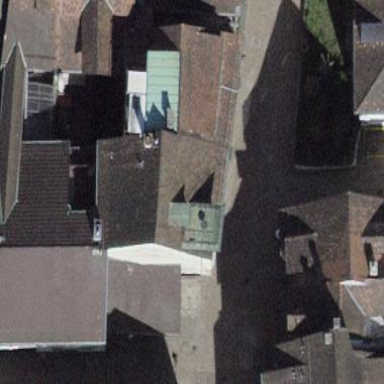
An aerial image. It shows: Building with tile roof.